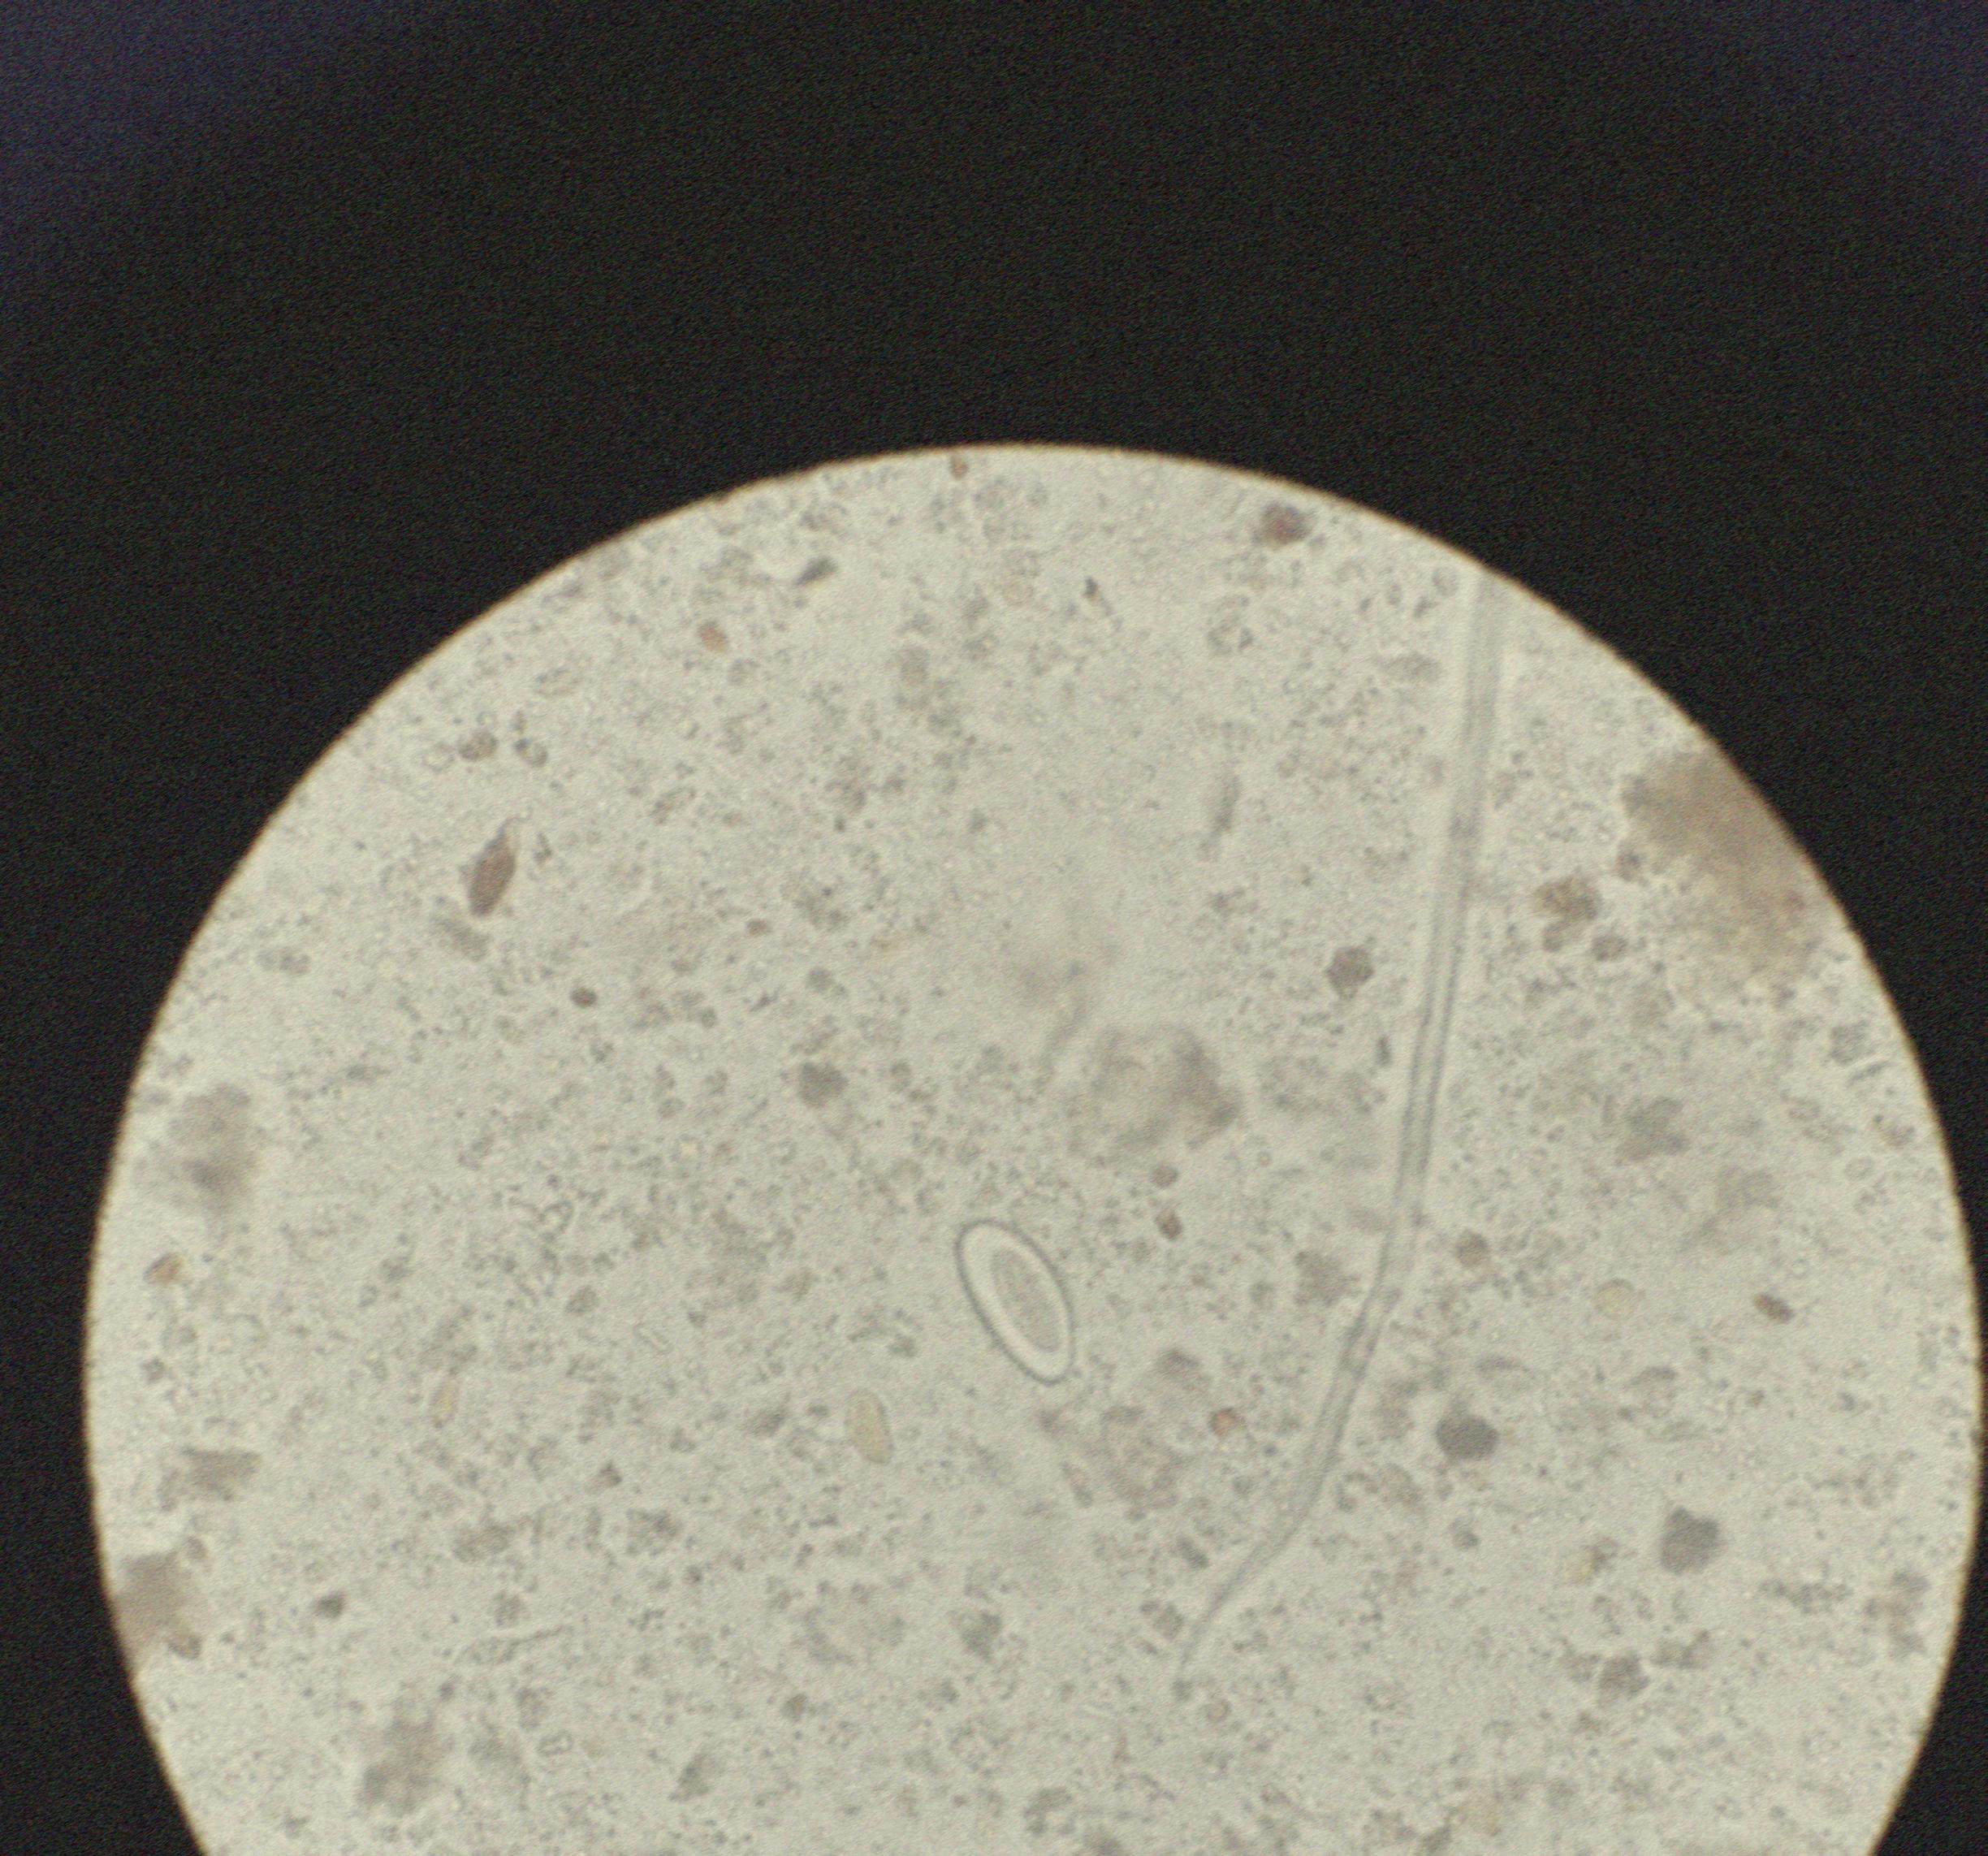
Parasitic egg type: Enterobius vermicularis